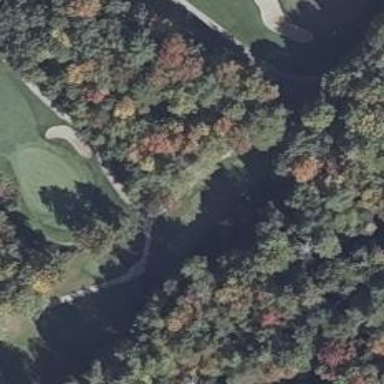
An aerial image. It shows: Golf rough area.